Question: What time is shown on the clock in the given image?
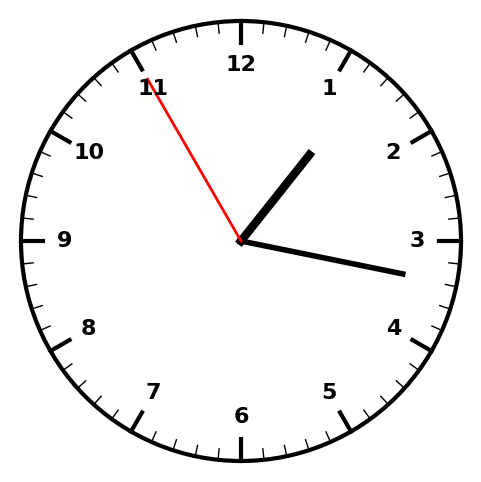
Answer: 01:16:55